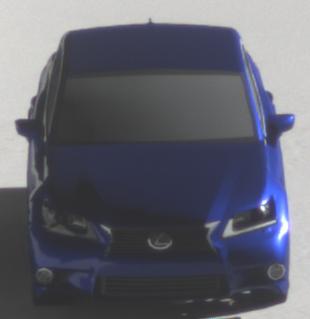
Make: Lexus
Model: GS 250
Detailed model: GS (L10)
Model produced from: 2012/06
Model produced until: 2013/12
Doors: 4
Color: blue
Road condition: dry road
Daytime: morning or afternoon
Contrast: high contrast